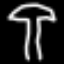
Label: mushroom